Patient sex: M
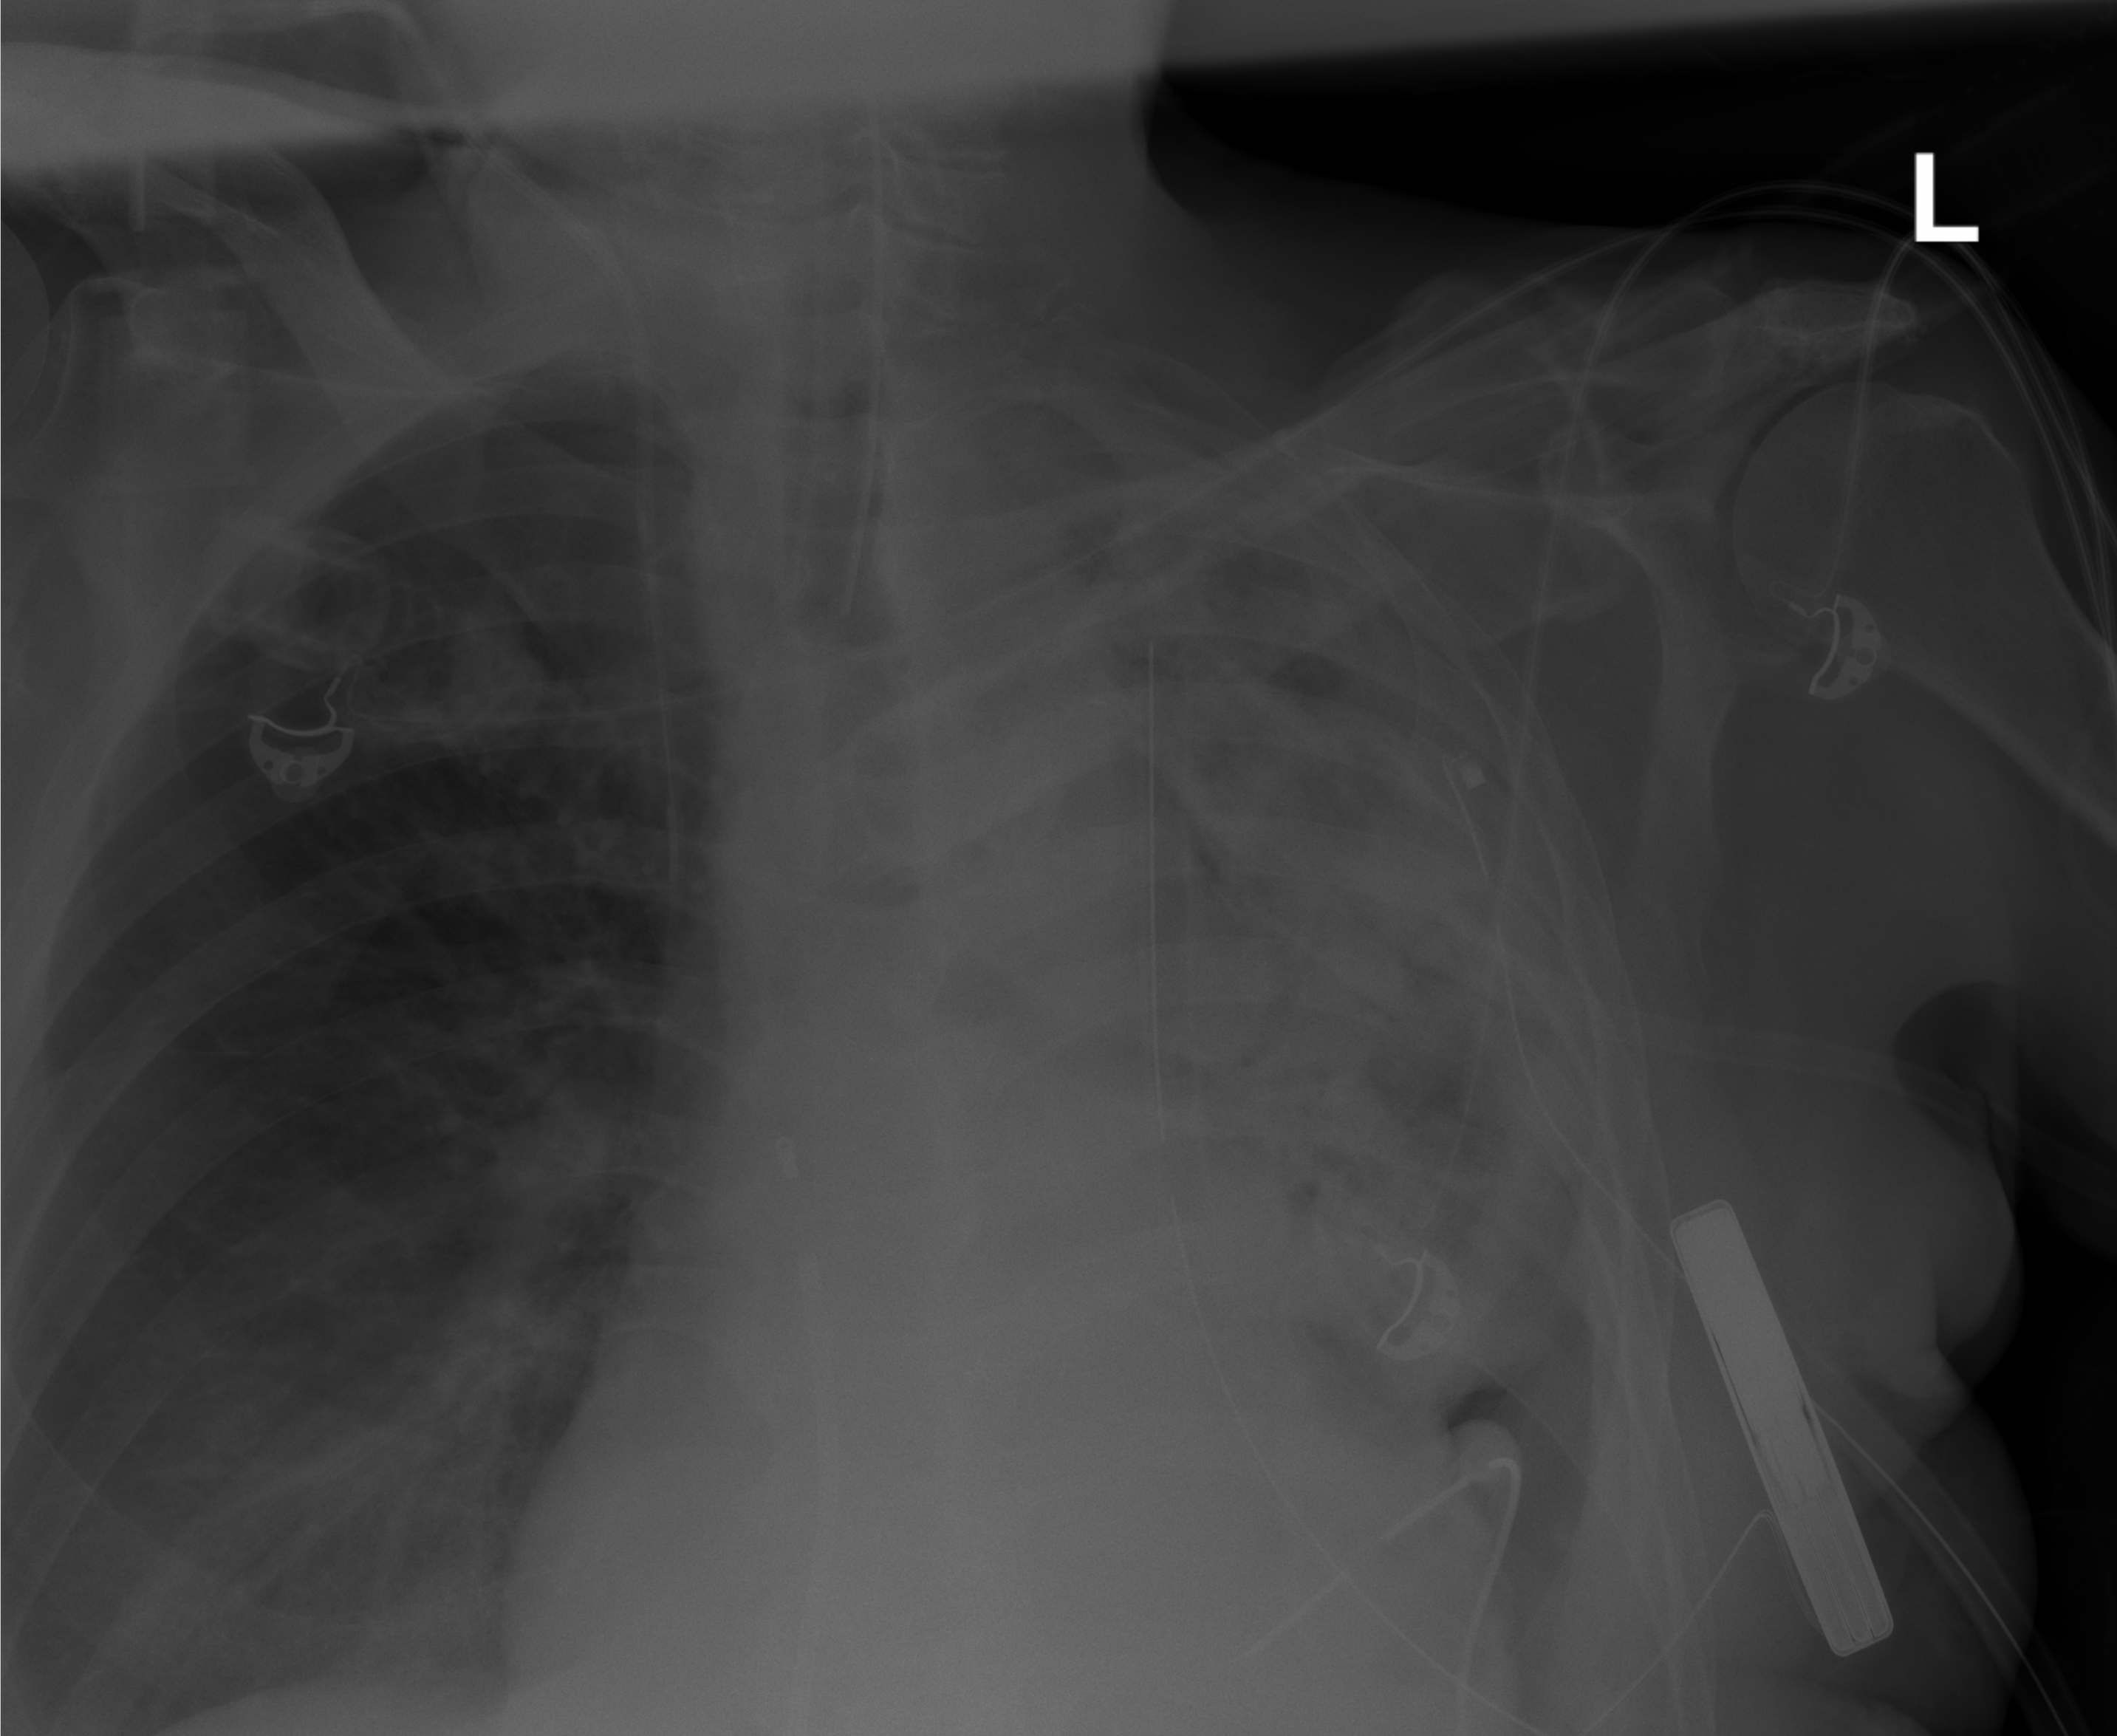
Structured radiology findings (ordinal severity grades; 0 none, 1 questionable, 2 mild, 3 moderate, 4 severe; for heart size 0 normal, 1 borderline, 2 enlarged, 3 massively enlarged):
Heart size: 0
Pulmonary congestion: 0
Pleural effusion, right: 0
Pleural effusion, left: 0
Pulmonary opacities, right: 0
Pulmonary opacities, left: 0
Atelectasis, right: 0
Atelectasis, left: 4